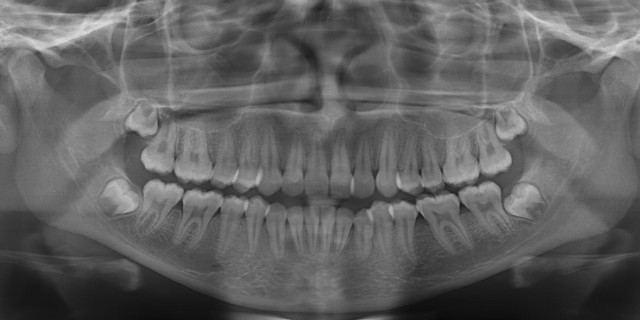
adult